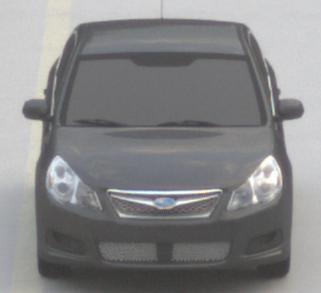
Make: Subaru
Model: Legacy 2.0R
Detailed model: Legacy (IV) Limousine
Model produced from: 2007/09
Model produced until: 2008/10
Doors: 4
Color: gray
Road condition: dry road
Daytime: sunrise or sunset
Contrast: low contrast